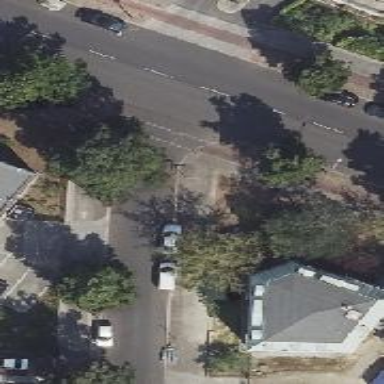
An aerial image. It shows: Unmarked crossing on footway.